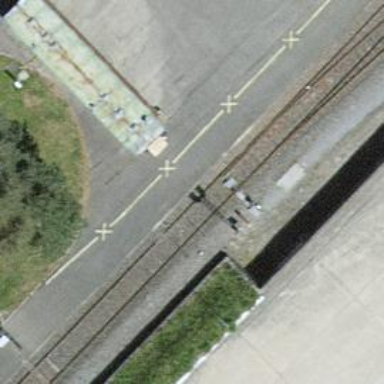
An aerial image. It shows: Railway switch.